Question: In my asp.net solution, I have a asp.net tree view, and I want to make some client side manipulations to it. I am basically looking for a way in jQuery, to do
- - - - - -
I don't want to use any other kind of jQuery tree view plugins either. Does anyone know if there is a project that someone did to do this? Or can provide links or code to do this?
Thanks.
---
:
Here is an example of the HTML structure:

'''
<DIV id=ctl00_m_g_7276d5bd_969d_40e4_b299_08b2f89c43e9_ctl00_my_treeview>
<TABLE style="BORDER-RIGHT-WIDTH: 0px; BORDER-TOP-WIDTH: 0px; BORDER-BOTTOM-WIDTH: 0px; BORDER-LEFT-WIDTH: 0px" cellSpacing=0 cellPadding=0>
<TBODY>
<TR>
<TD><A id=ctl00_m_g_7276d5bd_969d_40e4_b299_08b2f89c43e9_ctl00_my_treeviewn0 href="javascript:TreeView_ToggleNode(ctl00_m_g_7276d5bd_969d_40e4_b299_08b2f89c43e9_ctl00_my_treeview_Data,0,ctl00_m_g_7276d5bd_969d_40e4_b299_08b2f89c43e9_ctl00_my_treeviewn0,' ',ctl00_m_g_7276d5bd_969d_40e4_b299_08b2f89c43e9_ctl00_my_treeviewn0Nodes)"><IMG style="BORDER-RIGHT-WIDTH: 0px; BORDER-TOP-WIDTH: 0px; BORDER-BOTTOM-WIDTH: 0px; BORDER-LEFT-WIDTH: 0px" alt="Collapse 1. A" src="/WebResource.axd?d=oKkfR-BHb97Y7tPLeoIZ5CuPUYp5n51Q4XEiQRUTaq1HISixWa68nxn2YUcnu0P4F-QpKQAcYmkDFOY--39rPe3LvzCxPUlUASBT63y5J9TTXtUk0&amp;t=634605054607203927"></A></TD>
<TD style="WHITE-SPACE: nowrap" class=ctl00_m_g_7276d5bd_969d_40e4_b299_08b2f89c43e9_ctl00_my_treeview_2><A id=ctl00_m_g_7276d5bd_969d_40e4_b299_08b2f89c43e9_ctl00_my_treeviewt0 class="ctl00_m_g_7276d5bd_969d_40e4_b299_08b2f89c43e9_ctl00_my_treeview_0 ctl00_m_g_7276d5bd_969d_40e4_b299_08b2f89c43e9_ctl00_my_treeview_1" onclick="javascript:TreeView_ToggleNode(ctl00_m_g_7276d5bd_969d_40e4_b299_08b2f89c43e9_ctl00_my_treeview_Data,0,ctl00_m_g_7276d5bd_969d_40e4_b299_08b2f89c43e9_ctl00_my_treeviewn0,' ',ctl00_m_g_7276d5bd_969d_40e4_b299_08b2f89c43e9_ctl00_my_treeviewn0Nodes)" href="javascript:void(0);" target=_self>1. A</A></TD>
</TR>
</TBODY>
</TABLE>
<DIV style="DISPLAY: block" id=ctl00_m_g_7276d5bd_969d_40e4_b299_08b2f89c43e9_ctl00_my_treeviewn0Nodes>
<TABLE style="BORDER-RIGHT-WIDTH: 0px; BORDER-TOP-WIDTH: 0px; BORDER-BOTTOM-WIDTH: 0px; BORDER-LEFT-WIDTH: 0px" cellSpacing=0 cellPadding=0>
<TBODY>
<TR>
<TD>
<DIV style="WIDTH: 20px; HEIGHT: 1px"></DIV>
</TD>
<TD><IMG alt="" src="/WebResource.axd?d=wVUEBOQcgjQn-5A_RWLY_fRfV16DlyE_TEShuFyVd0dtheEKaRWia9U8hMe7BvBalON1Kc8T7hXyEcYAYP1zafcbfrHc3IQbxc_merS67hdm_-KX0&amp;t=634605054607203927"></TD>
<TD style="WHITE-SPACE: nowrap"><A id=ctl00_m_g_7276d5bd_969d_40e4_b299_08b2f89c43e9_ctl00_my_treeviewt1 class=ctl00_m_g_7276d5bd_969d_40e4_b299_08b2f89c43e9_ctl00_my_treeview_0 onclick="javascript:TreeView_SelectNode(ctl00_m_g_7276d5bd_969d_40e4_b299_08b2f89c43e9_ctl00_my_treeview_Data, this,'ctl00_m_g_7276d5bd_969d_40e4_b299_08b2f89c43e9_ctl00_my_treeviewt1');" href='javascript:DisplayPDF("ctl00_m_g_7276d5bd_969d_40e4_b299_08b2f89c43e9_ctl00_pdf_and_searchResults_container","http://mydomain/mylibrary/1. A/5.5 Quick Reference Guide.pdf","850","1100", null);' target=_self>1. 5.5 Quick Reference Guide</A></TD>
</TR>
</TBODY>
</TABLE>
<TABLE style="BORDER-RIGHT-WIDTH: 0px; BORDER-TOP-WIDTH: 0px; BORDER-BOTTOM-WIDTH: 0px; BORDER-LEFT-WIDTH: 0px" cellSpacing=0 cellPadding=0>
<TBODY>
<TR>
<TD>
<DIV style="WIDTH: 20px; HEIGHT: 1px"></DIV>
</TD>
<TD><IMG alt="" src="/WebResource.axd?d=wVUEBOQcgjQn-5A_RWLY_fRfV16DlyE_TEShuFyVd0dtheEKaRWia9U8hMe7BvBalON1Kc8T7hXyEcYAYP1zafcbfrHc3IQbxc_merS67hdm_-KX0&amp;t=634605054607203927"></TD>
<TD style="WHITE-SPACE: nowrap"><A id=ctl00_m_g_7276d5bd_969d_40e4_b299_08b2f89c43e9_ctl00_my_treeviewt2 class=ctl00_m_g_7276d5bd_969d_40e4_b299_08b2f89c43e9_ctl00_my_treeview_0 onclick="javascript:TreeView_SelectNode(ctl00_m_g_7276d5bd_969d_40e4_b299_08b2f89c43e9_ctl00_my_treeview_Data, this,'ctl00_m_g_7276d5bd_969d_40e4_b299_08b2f89c43e9_ctl00_my_treeviewt2');" href='javascript:DisplayPDF("ctl00_m_g_7276d5bd_969d_40e4_b299_08b2f89c43e9_ctl00_pdf_and_searchResults_container","http://mydomain/mylibrary/1. A/5.6 Upgrade.pdf","850","1100", null);' target=_self>2. 5.6 Upgrade</A></TD>
</TR>
</TBODY>
</TABLE>
</DIV>
<TABLE style="BORDER-RIGHT-WIDTH: 0px; BORDER-TOP-WIDTH: 0px; BORDER-BOTTOM-WIDTH: 0px; BORDER-LEFT-WIDTH: 0px" cellSpacing=0 cellPadding=0>
<TBODY>
<TR>
<TD><A id=ctl00_m_g_7276d5bd_969d_40e4_b299_08b2f89c43e9_ctl00_my_treeviewn3 href="javascript:TreeView_ToggleNode(ctl00_m_g_7276d5bd_969d_40e4_b299_08b2f89c43e9_ctl00_my_treeview_Data,3,ctl00_m_g_7276d5bd_969d_40e4_b299_08b2f89c43e9_ctl00_my_treeviewn3,' ',ctl00_m_g_7276d5bd_969d_40e4_b299_08b2f89c43e9_ctl00_my_treeviewn3Nodes)"><IMG style="BORDER-RIGHT-WIDTH: 0px; BORDER-TOP-WIDTH: 0px; BORDER-BOTTOM-WIDTH: 0px; BORDER-LEFT-WIDTH: 0px" alt="Collapse 2. B" src="/WebResource.axd?d=oKkfR-BHb97Y7tPLeoIZ5CuPUYp5n51Q4XEiQRUTaq1HISixWa68nxn2YUcnu0P4F-QpKQAcYmkDFOY--39rPe3LvzCxPUlUASBT63y5J9TTXtUk0&amp;t=634605054607203927"></A></TD>
<TD style="WHITE-SPACE: nowrap" class=ctl00_m_g_7276d5bd_969d_40e4_b299_08b2f89c43e9_ctl00_my_treeview_2><A id=ctl00_m_g_7276d5bd_969d_40e4_b299_08b2f89c43e9_ctl00_my_treeviewt3 class="ctl00_m_g_7276d5bd_969d_40e4_b299_08b2f89c43e9_ctl00_my_treeview_0 ctl00_m_g_7276d5bd_969d_40e4_b299_08b2f89c43e9_ctl00_my_treeview_1" onclick="javascript:TreeView_ToggleNode(ctl00_m_g_7276d5bd_969d_40e4_b299_08b2f89c43e9_ctl00_my_treeview_Data,3,ctl00_m_g_7276d5bd_969d_40e4_b299_08b2f89c43e9_ctl00_my_treeviewn3,' ',ctl00_m_g_7276d5bd_969d_40e4_b299_08b2f89c43e9_ctl00_my_treeviewn3Nodes)" href="javascript:void(0);" target=_self>2. B</A></TD>
</TR>
</TBODY>
</TABLE>
<DIV style="DISPLAY: block" id=ctl00_m_g_7276d5bd_969d_40e4_b299_08b2f89c43e9_ctl00_my_treeviewn3Nodes>
<TABLE style="BORDER-RIGHT-WIDTH: 0px; BORDER-TOP-WIDTH: 0px; BORDER-BOTTOM-WIDTH: 0px; BORDER-LEFT-WIDTH: 0px" cellSpacing=0 cellPadding=0>
<TBODY>
<TR>
<TD>
<DIV style="WIDTH: 20px; HEIGHT: 1px"></DIV>
</TD>
<TD><IMG alt="" src="/WebResource.axd?d=wVUEBOQcgjQn-5A_RWLY_fRfV16DlyE_TEShuFyVd0dtheEKaRWia9U8hMe7BvBalON1Kc8T7hXyEcYAYP1zafcbfrHc3IQbxc_merS67hdm_-KX0&amp;t=634605054607203927"></TD>
<TD style="WHITE-SPACE: nowrap"><A id=ctl00_m_g_7276d5bd_969d_40e4_b299_08b2f89c43e9_ctl00_my_treeviewt4 class=ctl00_m_g_7276d5bd_969d_40e4_b299_08b2f89c43e9_ctl00_my_treeview_0 onclick="javascript:TreeView_SelectNode(ctl00_m_g_7276d5bd_969d_40e4_b299_08b2f89c43e9_ctl00_my_treeview_Data, this,'ctl00_m_g_7276d5bd_969d_40e4_b299_08b2f89c43e9_ctl00_my_treeviewt4');" href='javascript:DisplayPDF("ctl00_m_g_7276d5bd_969d_40e4_b299_08b2f89c43e9_ctl00_pdf_and_searchResults_container","http://mydomain/mylibrary/2. B/8830 Downloading PodCasts.pdf","850","1100", null);' target=_self>1. 8830 Downloading PodCasts</A></TD>
</TR>
</TBODY>
</TABLE>
</DIV>
<TABLE style="BORDER-RIGHT-WIDTH: 0px; BORDER-TOP-WIDTH: 0px; BORDER-BOTTOM-WIDTH: 0px; BORDER-LEFT-WIDTH: 0px" cellSpacing=0 cellPadding=0>
<TBODY>
<TR>
<TD><A id=ctl00_m_g_7276d5bd_969d_40e4_b299_08b2f89c43e9_ctl00_my_treeviewn5 href="javascript:TreeView_ToggleNode(ctl00_m_g_7276d5bd_969d_40e4_b299_08b2f89c43e9_ctl00_my_treeview_Data,5,ctl00_m_g_7276d5bd_969d_40e4_b299_08b2f89c43e9_ctl00_my_treeviewn5,' ',ctl00_m_g_7276d5bd_969d_40e4_b299_08b2f89c43e9_ctl00_my_treeviewn5Nodes)"><IMG style="BORDER-RIGHT-WIDTH: 0px; BORDER-TOP-WIDTH: 0px; BORDER-BOTTOM-WIDTH: 0px; BORDER-LEFT-WIDTH: 0px" alt="Collapse 3. C" src="/WebResource.axd?d=oKkfR-BHb97Y7tPLeoIZ5CuPUYp5n51Q4XEiQRUTaq1HISixWa68nxn2YUcnu0P4F-QpKQAcYmkDFOY--39rPe3LvzCxPUlUASBT63y5J9TTXtUk0&amp;t=634605054607203927"></A></TD>
<TD style="WHITE-SPACE: nowrap" class=ctl00_m_g_7276d5bd_969d_40e4_b299_08b2f89c43e9_ctl00_my_treeview_2><A id=ctl00_m_g_7276d5bd_969d_40e4_b299_08b2f89c43e9_ctl00_my_treeviewt5 class="ctl00_m_g_7276d5bd_969d_40e4_b299_08b2f89c43e9_ctl00_my_treeview_0 ctl00_m_g_7276d5bd_969d_40e4_b299_08b2f89c43e9_ctl00_my_treeview_1" onclick="javascript:TreeView_ToggleNode(ctl00_m_g_7276d5bd_969d_40e4_b299_08b2f89c43e9_ctl00_my_treeview_Data,5,ctl00_m_g_7276d5bd_969d_40e4_b299_08b2f89c43e9_ctl00_my_treeviewn5,' ',ctl00_m_g_7276d5bd_969d_40e4_b299_08b2f89c43e9_ctl00_my_treeviewn5Nodes)" href="javascript:void(0);" target=_self>3. C</A></TD>
</TR>
</TBODY>
</TABLE>
<DIV style="DISPLAY: block" id=ctl00_m_g_7276d5bd_969d_40e4_b299_08b2f89c43e9_ctl00_my_treeviewn5Nodes>
<TABLE style="BORDER-RIGHT-WIDTH: 0px; BORDER-TOP-WIDTH: 0px; BORDER-BOTTOM-WIDTH: 0px; BORDER-LEFT-WIDTH: 0px" cellSpacing=0 cellPadding=0>
<TBODY>
<TR>
<TD>
<DIV style="WIDTH: 20px; HEIGHT: 1px"></DIV>
</TD>
<TD><IMG alt="" src="/WebResource.axd?d=wVUEBOQcgjQn-5A_RWLY_fRfV16DlyE_TEShuFyVd0dtheEKaRWia9U8hMe7BvBalON1Kc8T7hXyEcYAYP1zafcbfrHc3IQbxc_merS67hdm_-KX0&amp;t=634605054607203927"></TD>
<TD style="WHITE-SPACE: nowrap"><A id=ctl00_m_g_7276d5bd_969d_40e4_b299_08b2f89c43e9_ctl00_my_treeviewt6 class=ctl00_m_g_7276d5bd_969d_40e4_b299_08b2f89c43e9_ctl00_my_treeview_0 onclick="javascript:TreeView_SelectNode(ctl00_m_g_7276d5bd_969d_40e4_b299_08b2f89c43e9_ctl00_my_treeview_Data, this,'ctl00_m_g_7276d5bd_969d_40e4_b299_08b2f89c43e9_ctl00_my_treeviewt6');" href='javascript:DisplayPDF("ctl00_m_g_7276d5bd_969d_40e4_b299_08b2f89c43e9_ctl00_pdf_and_searchResults_container","http://mydomain/mylibrary/3. C/8830 International Roaming.pdf","850","1100", null);' target=_self>1. 8830 International Roaming</A></TD>
</TR>
</TBODY>
</TABLE>
</DIV>
</DIV>
'''
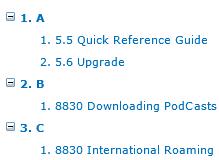
Answer: Alright, as i mentioned, I don't know of any links. That HTML was a little tuff, ASP default design I'm assuming. Been a while since I worked with ASP. Any who. I made an example fiddle with a lot of comment in "per item demand" detail based on your question. I give a small example of how to perform each task separately along with some other useful information. For more information, be sure to frequently check <URL>
<URL>
# Examples
'''
// the following will get the main tree view wrapper, unless you change your ID names of course
// by useing '.not('[id*=Nodes]')', we can eliminate all div's having "my_treeview" without elementating the parent
// you could also use '.first()' and get the same result
// simply showing a couple different ways jQuery offers "selection" of elements
var treeView = $('div[id*=my_treeview]').not('[id*=Nodes]');
clog(treeView, 'Tree View Element');
// *** iterate through all root nodes ***
treeView.children('table').each(function(i) { // 'i' = index number (0 based)
var node = $(this), // get current node
nodeSub = $(this).next("div"); // get sub nodes if avaialbe, if not, this will be empty jQuery Object
clog([node, nodeSub], 'Node && Sub');
})
// *** iterate through all sub nodes given a node ***
var given = treeView.children('table').first(); // in this case, just grabs first node, since it has multiple subs
clog(given, 'Given Sub Node');
given.next('div').children('table').each(function(i) {
var subNode = $(this);
clog(subNode, 'Sub Nodes of First Node');
});
// *** get the text of the given node ***
// this selector based on given HTML example of all node text being in an A tag having an
// ID that contains the phrase 'my_treeviewt'
// i would suggest using class names like ('node-text') instead
treeView.find('a[id*=my_treeviewt]').each(function(i) {
clog($(this).text(), 'Node Text by Each Node && Sub Node');
});
// *** get the value of the given node ***
// ??? UNSURE of your intent with this one ???
// *** add a blue highlight around the text of the given node ***
given.find("a").last().css({ 'background-color': '#2AF', 'color': '#FFA' })
// here i change the css of an element by hand using traditional CSS names
// jQuery does include some shortcut options, my suggestiong would be to make a 'highglight' class,
// then simply use 'addClass('highlight')' or 'removeClass('highligh')'
// *** expand/collapse given node ***
// selector based on layout, but again, I would suggest setting up class names to use like
// '.node' and/or '.node.sub-node'
$('div > table a').attr('onclick', ''); // first i remove all the set onclicks for now, they cause their own interference
$(document).on('click', 'div > table a', function(e) {
e.preventDefault(); // stop href link from working on an A tag
var parent = $(this).closest('table'); // finds first parent table, aka, the "node"
if (parent.next('div').length) { // will return false if there is not a sub node
var sub = parent.next('div');
if (sub.is(':visible')) { // note, this does not just check 'visible' css state, it also checks if 'display' css is set or if it is 'none'
sub.hide();
}
else {
sub.show();
}
}
})
'''